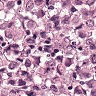
Metastatic tissue present: yes